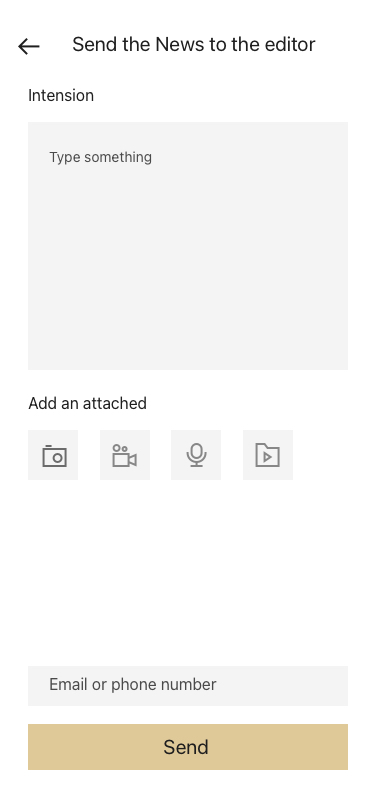
Text in this UI design:
Type something
Intension
Add an attached
Email or phone number
Send
Send the News to the editor